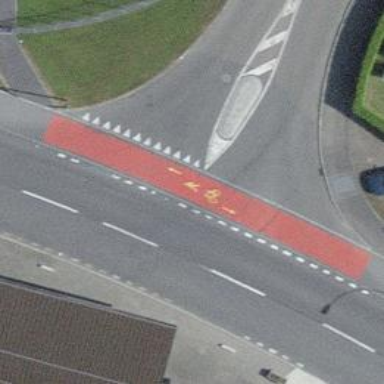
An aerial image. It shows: Marked road crossing with surface markings.